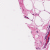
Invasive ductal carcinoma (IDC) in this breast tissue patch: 0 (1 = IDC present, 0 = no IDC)